Interaction volume radius: 10 \u00c5
Interaction volume height: 25 \u00c5
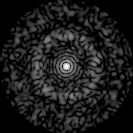
Disorder parameter: 0.839